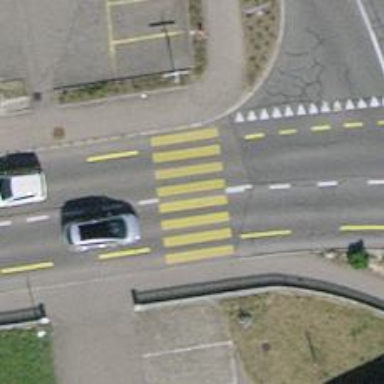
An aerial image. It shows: Secondary road with asphalt surface and dedicated cycle lane.